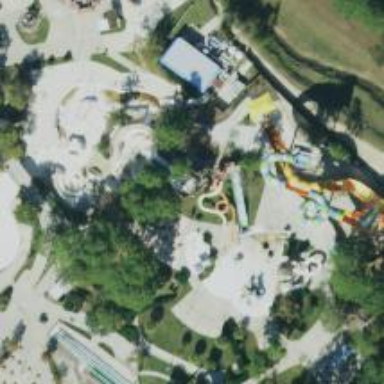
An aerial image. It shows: Water slide attraction.